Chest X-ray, AP view. Patient: 46 years old, sex M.
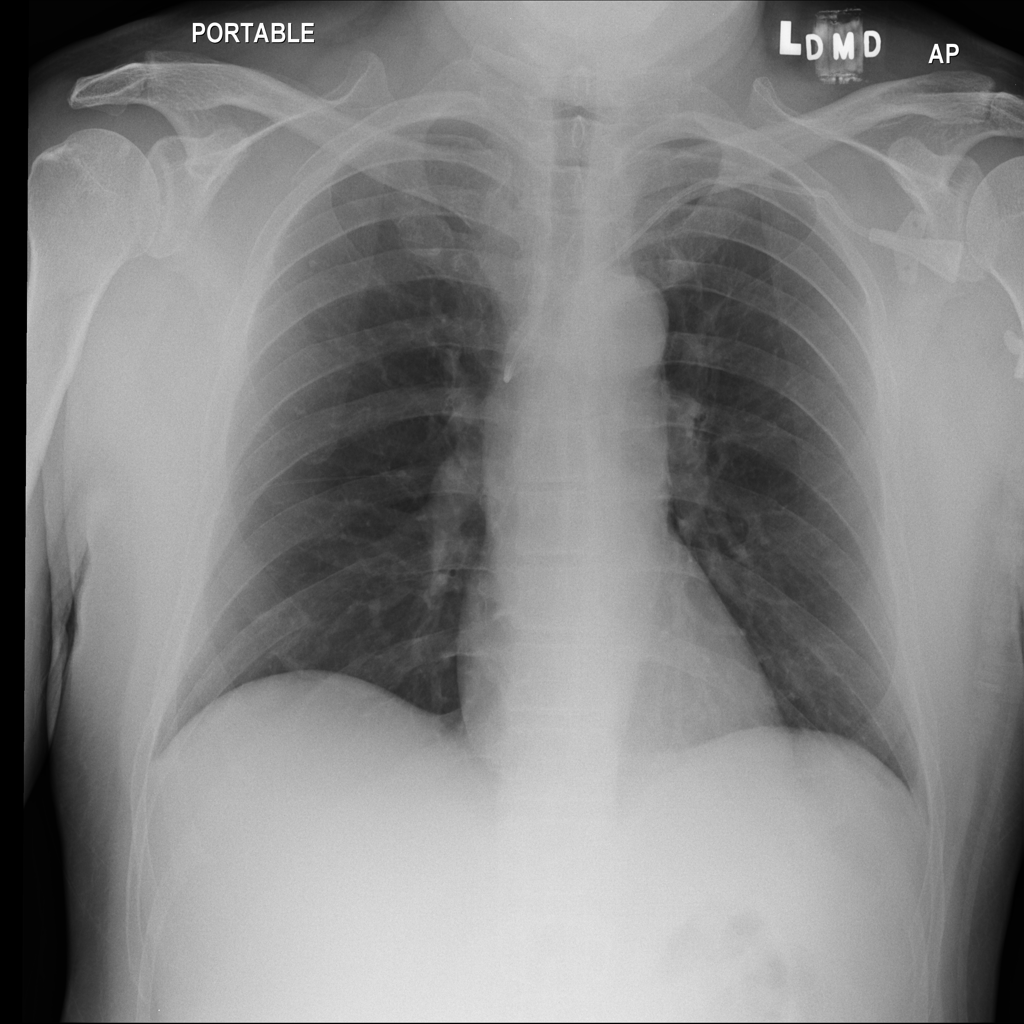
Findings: Nodule